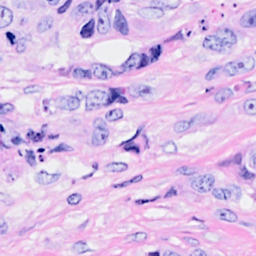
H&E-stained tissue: Breast